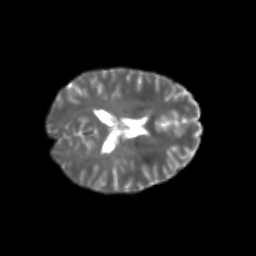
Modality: T2w
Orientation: axial
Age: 20
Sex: female
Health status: healthy
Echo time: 0.074 s